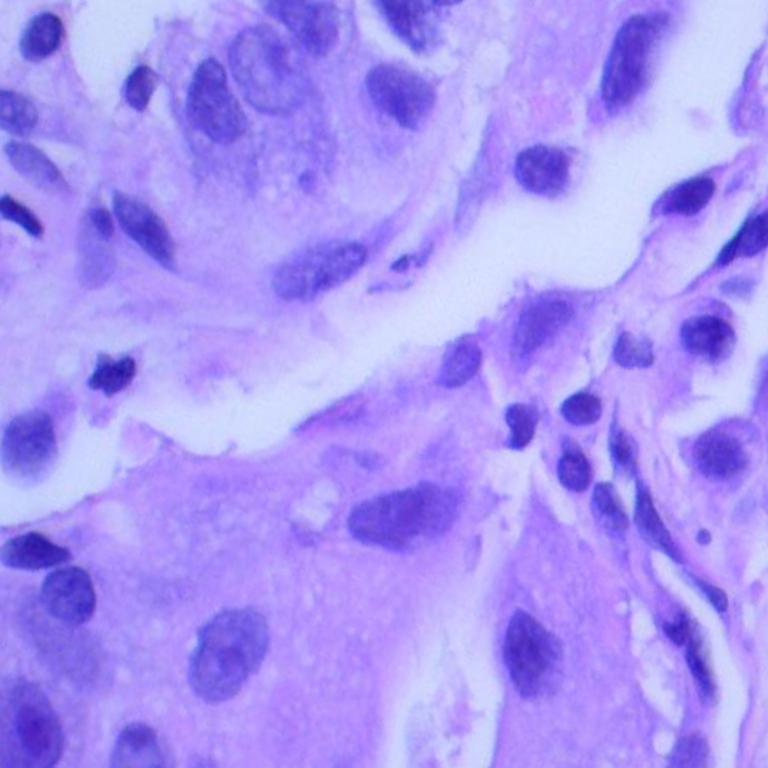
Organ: lung
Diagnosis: adenocarcinomas